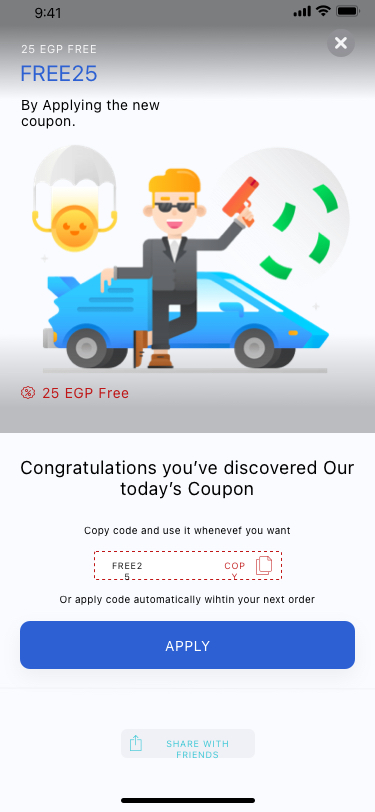
Text in this UI design:
25 EGP free
By Applying the new
coupon.
FREE25
Congratulations you’ve discovered Our today’s Coupon
25 EGP Free
APPLY
Copy code and use it whenevef you want
Or apply code automatically wihtin your next order
FREE25
copy